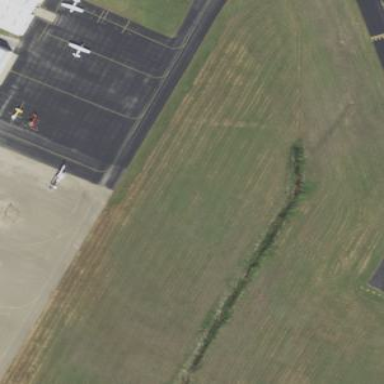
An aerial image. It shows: Apron at the airport.